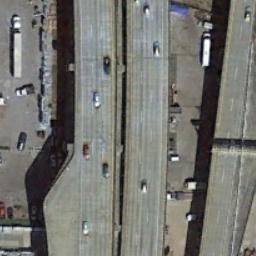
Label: freeway